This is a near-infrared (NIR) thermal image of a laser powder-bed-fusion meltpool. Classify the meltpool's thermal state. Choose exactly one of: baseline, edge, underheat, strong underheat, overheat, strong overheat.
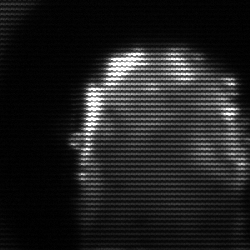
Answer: baseline